如图，椭圆 $\frac{x^2}{a^2} + \frac{y^2}{b^2} = 1 (a > b > 0)$ 与双曲线 $\frac{x^2}{m^2} - \frac{y^2}{n^2} = 1 (m > 0, n > 0)$ 有公共焦点 $F_1(-c, 0), F_2(c, 0) (c > 0)$，椭圆的离心率为 $e_1$，双曲线的离心率为 $e_2$，点 $P$ 为两曲线的一个公共点，且 $\angle F_1PF_2 = 60^\circ$。$I$ 为 $\triangle F_1PF_2$ 的内心，$F_1, I, G$ 三点共线，且 $\overrightarrow{GP} \cdot \overrightarrow{IP} = 0$，$x$ 轴上点 $A, B$ 满足 $\overrightarrow{AI} = \lambda \overrightarrow{IP}, \overrightarrow{BG} = \mu \overrightarrow{GP}$，则 $e_1e_2$ 的最小值为\_\_\_\_\_\_\_\_; $\lambda^2 + \mu^2$ 的最小值为\_\_\_\_\_\_\_\_。

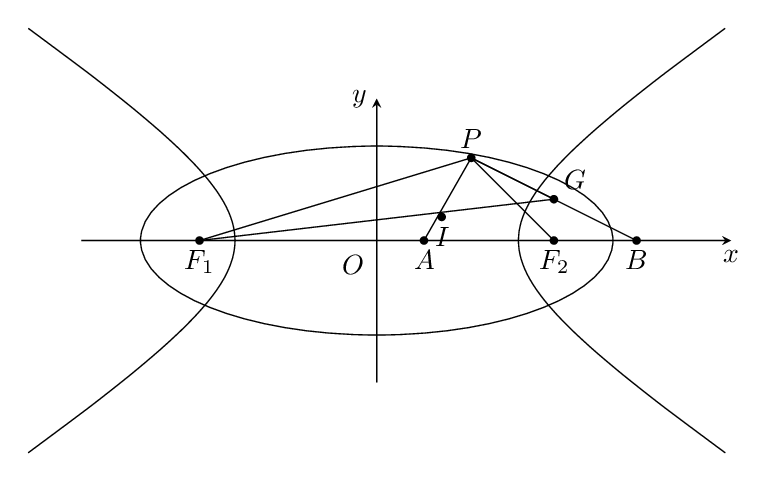
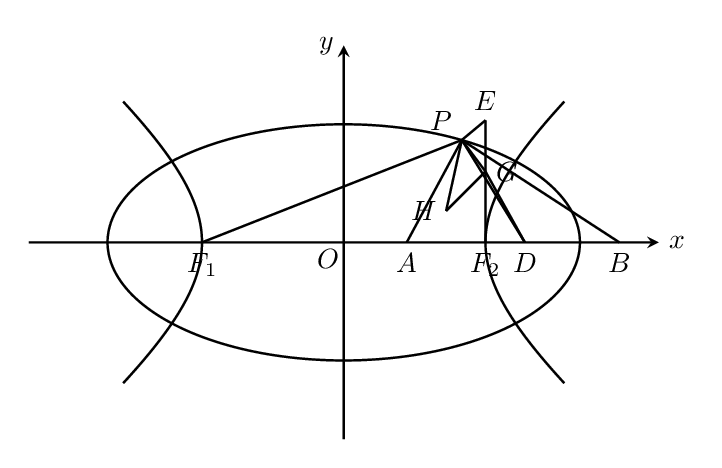
【解答】